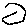
Label: hexagon